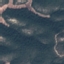
Land use / land cover: HerbaceousVegetation